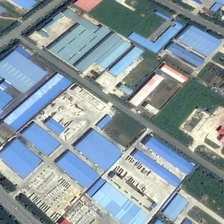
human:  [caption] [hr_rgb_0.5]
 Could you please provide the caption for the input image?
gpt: many buildings and green trees are in an industrial area .

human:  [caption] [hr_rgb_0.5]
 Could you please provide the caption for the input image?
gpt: many buildings and green trees are in an industrial area .

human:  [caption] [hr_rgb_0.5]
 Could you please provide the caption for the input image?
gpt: many buildings and green trees are in an industrial area .

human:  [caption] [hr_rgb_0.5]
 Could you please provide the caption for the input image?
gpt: many buildings and green trees are in an industrial area .

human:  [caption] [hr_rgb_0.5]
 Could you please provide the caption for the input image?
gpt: many buildings and green trees are in an industrial area .